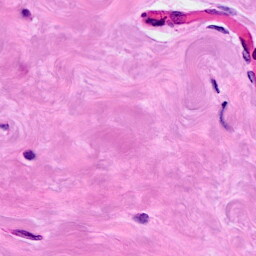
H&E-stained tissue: Breast